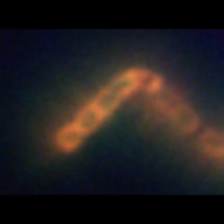
Taxon: Chaetoceros
Group: Diatoms